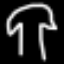
Label: mushroom